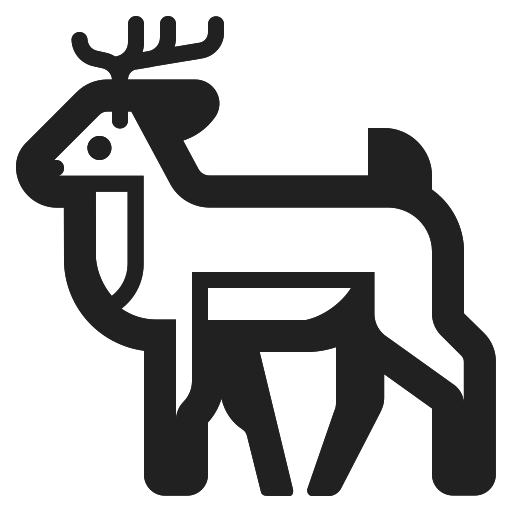
deer high contrast